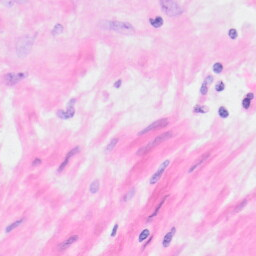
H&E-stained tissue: Kidney